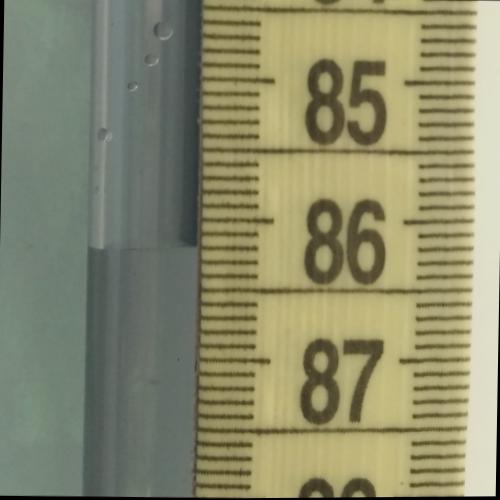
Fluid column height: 86.2 cm